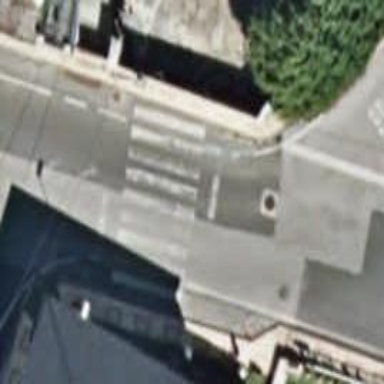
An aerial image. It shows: Zebra crossing on the road.